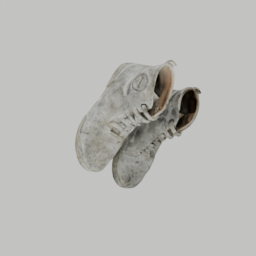
Label: people